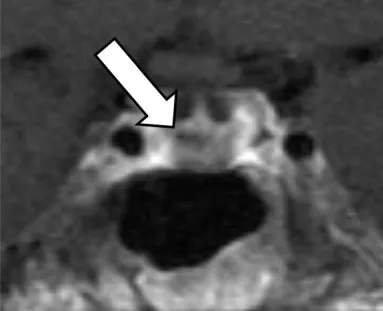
Sellar magnetic resonance imaging (MRI) performed in April 2019 and histological analysis of the pituitary adenoma. Sagittal contrast-enhanced T1-weighted sellar magnetic resonance imaging. The white arrows indicate a hypointense focal lesion of 0.5 x 0.4 x 0.4 cm in the dorsal part of the adenohypophysis, reaching to the right side of the gland. This lesion was radiologically regarded as compatible with a microadenoma.
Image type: radiology (mri)